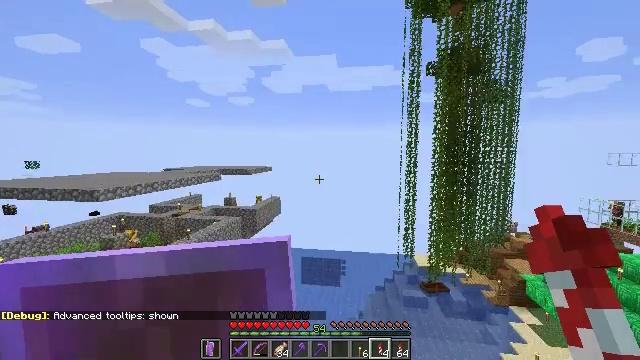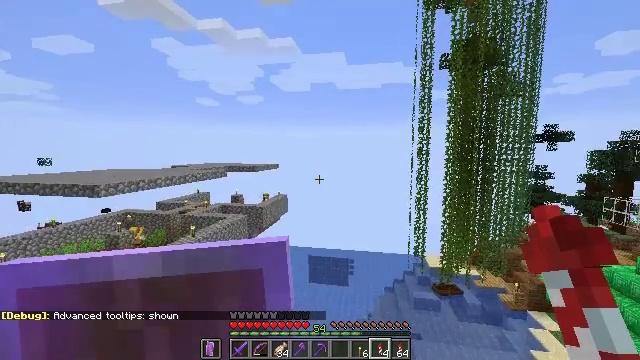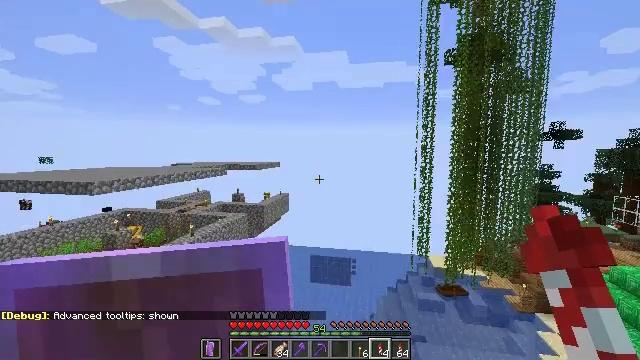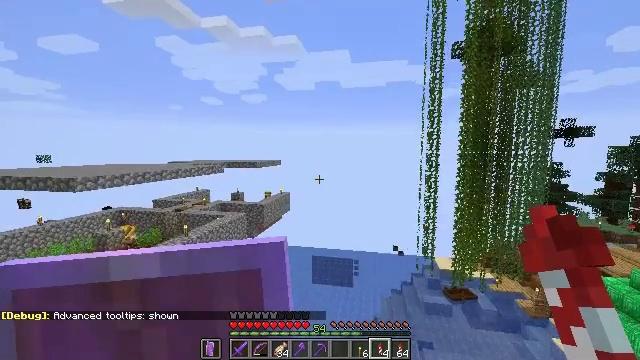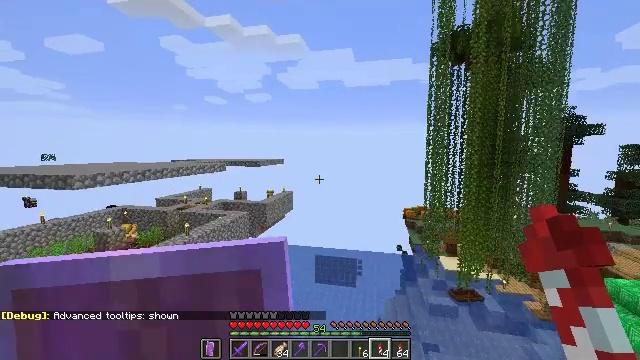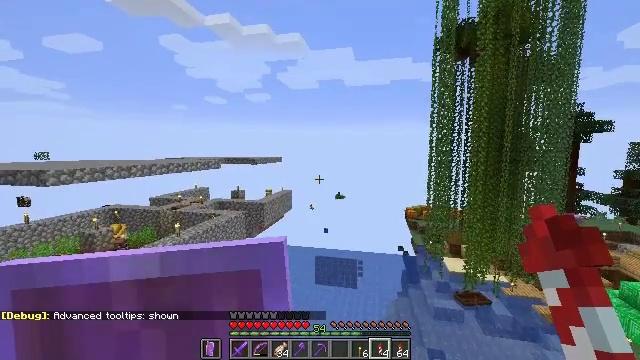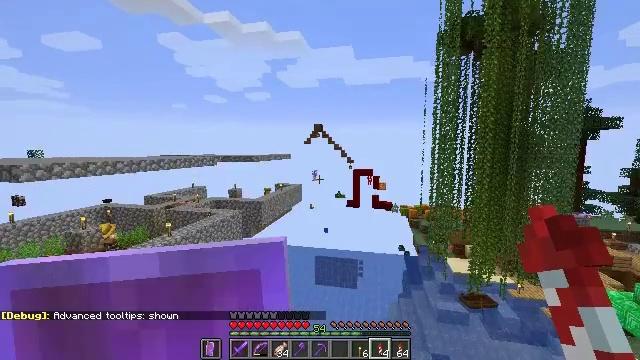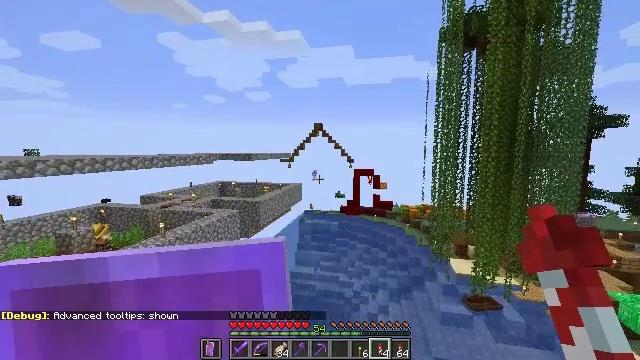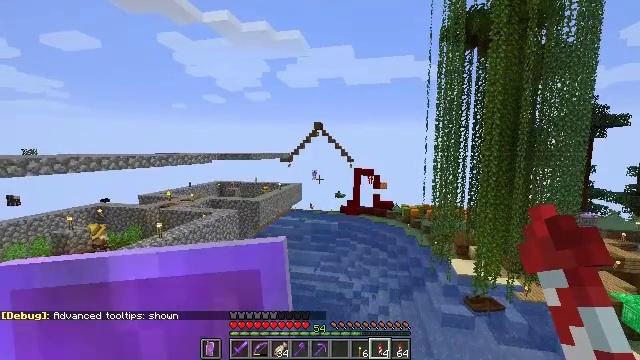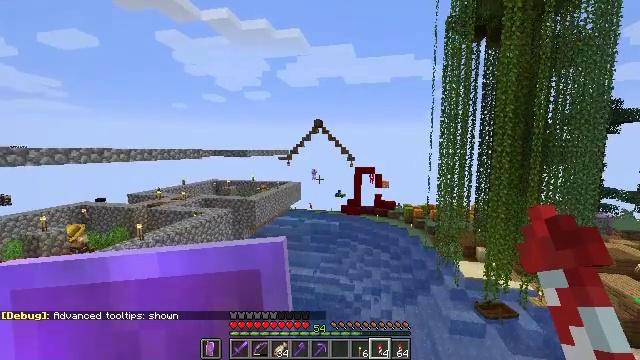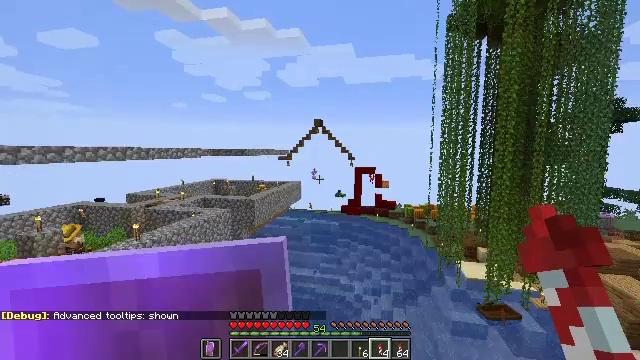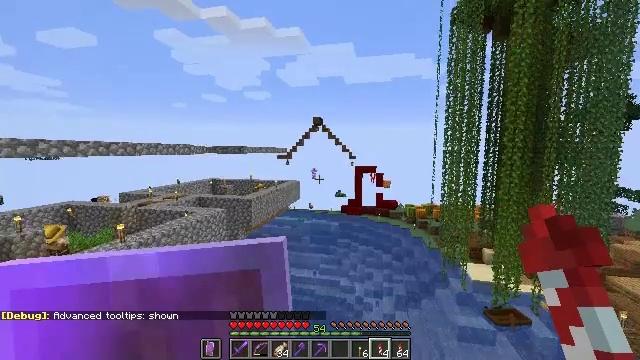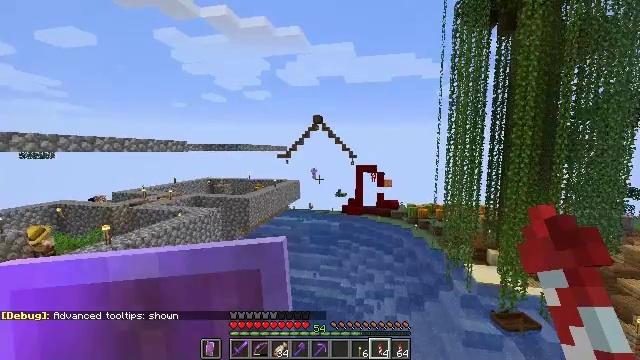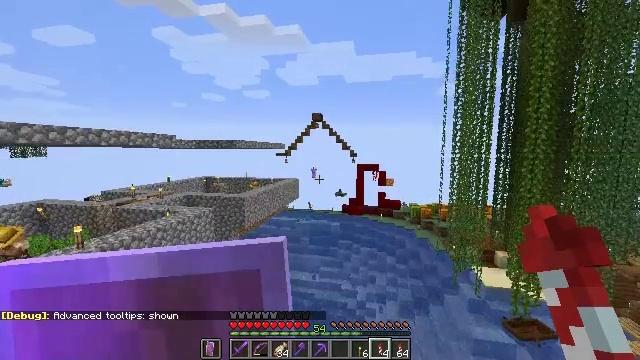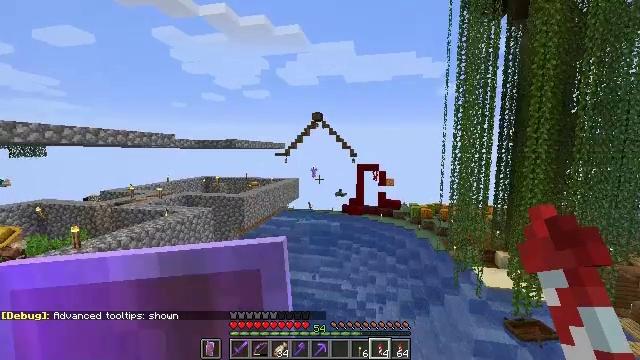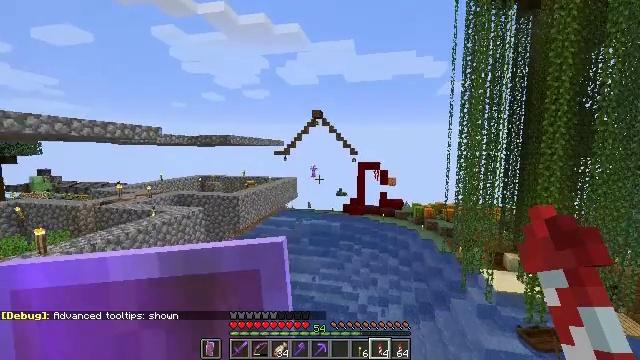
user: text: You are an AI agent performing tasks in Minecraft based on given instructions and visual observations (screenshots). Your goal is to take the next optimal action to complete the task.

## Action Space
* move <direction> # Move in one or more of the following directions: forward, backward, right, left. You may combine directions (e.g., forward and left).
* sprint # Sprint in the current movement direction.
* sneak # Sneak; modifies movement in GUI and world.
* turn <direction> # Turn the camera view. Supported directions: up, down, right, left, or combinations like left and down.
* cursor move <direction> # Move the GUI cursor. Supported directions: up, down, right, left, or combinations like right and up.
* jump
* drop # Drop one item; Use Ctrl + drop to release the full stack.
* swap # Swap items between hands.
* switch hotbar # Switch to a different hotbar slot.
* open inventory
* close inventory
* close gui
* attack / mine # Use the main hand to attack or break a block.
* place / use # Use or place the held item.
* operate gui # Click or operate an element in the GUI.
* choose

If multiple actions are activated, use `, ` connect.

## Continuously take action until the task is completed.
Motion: motion action
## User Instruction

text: Drop a tropical fish.
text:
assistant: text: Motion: turn left
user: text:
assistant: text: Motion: no_op
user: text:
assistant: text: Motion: no_op
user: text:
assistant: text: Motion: no_op
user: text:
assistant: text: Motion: no_op
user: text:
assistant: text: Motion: no_op
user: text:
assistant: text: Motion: no_op
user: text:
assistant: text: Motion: no_op
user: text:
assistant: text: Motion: no_op
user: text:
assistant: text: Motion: no_op
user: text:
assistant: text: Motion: no_op
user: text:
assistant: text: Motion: no_op
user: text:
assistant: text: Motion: no_op
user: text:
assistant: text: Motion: no_op
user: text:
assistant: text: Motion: no_op
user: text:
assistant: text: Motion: no_op
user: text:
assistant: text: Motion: no_op
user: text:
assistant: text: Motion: no_op
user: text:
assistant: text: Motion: no_op
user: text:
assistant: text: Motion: no_op
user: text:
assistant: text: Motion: no_op
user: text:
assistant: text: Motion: no_op
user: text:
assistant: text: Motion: no_op
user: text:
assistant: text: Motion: no_op
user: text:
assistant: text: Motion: no_op
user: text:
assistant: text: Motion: no_op
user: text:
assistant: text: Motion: no_op
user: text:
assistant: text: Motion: no_op
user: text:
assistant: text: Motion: no_op
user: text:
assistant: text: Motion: turn left